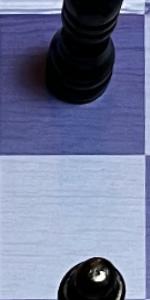
Label: Empty